Question: I've configure Spring Security in my application. I want to test I can log in my application, i've let default login url. Here is my spring config file :
'''
<beans:beans xmlns="http://www.springframework.org/schema/security"
xmlns:beans="http://www.springframework.org/schema/beans" xmlns:xsi="http://www.w3.org/2001/XMLSchema-instance"
xsi:schemaLocation="http://www.springframework.org/schema/beans
http://www.springframework.org/schema/beans/spring-beans.xsd
http://www.springframework.org/schema/security
http://www.springframework.org/schema/security/spring-security.xsd">
<global-method-security pre-post-annotations="enabled" />
<http pattern="/resources/**" security="none" />
<http auto-config="true" use-expressions="true">
<intercept-url pattern="/user/*" access="hasRole('ROLE_USER')"/>
<intercept-url pattern="/admin/*" access="hasRole('ROLE_ADMIN')"/>
</http>
<authentication-manager>
<authentication-provider user-service-ref="customUserDetailsServiceImpl"/>
</authentication-manager>
</beans:beans>
'''
Below my customerUserDetailsServiceImpl code :
'''
@Service
public class CustomUserDetailsServiceImpl implements UserDetailsService{
@Autowired
private IUserServices userServices;
@Override
public UserDetails loadUserByUsername(String email) throws UsernameNotFoundException {
User user = userServices.findUserByEmail(email);
if (user == null) {
//LOGGER.error("No user found with username: " + username);
throw new UsernameNotFoundException("No user found with username: " + email);
}
//TODO change
boolean enabled = true;
boolean accountNonExpired = true;
boolean credentialsNonExpired = true;
boolean accountNonLocked = true;
UserDetails userDetails = new org.springframework.security.core.userdetails.User(user.getEmail(),user.getPassword(),enabled,accountNonExpired, credentialsNonExpired,accountNonLocked,getAuthorities(user.getRole()));
Authentication authentication = new UsernamePasswordAuthenticationToken(userDetails, null, userDetails.getAuthorities());
SecurityContextHolder.getContext().setAuthentication(authentication);
return userDetails;
}
public Collection getAuthorities(Role role) {
// public Collection<!--? extends GrantedAuthority--> getAuthorities(Long role) {
List<GrantedAuthority> authList = getGrantedAuthorities(getRoles(role));
return authList;
}
// TODO AMELIORER
public List<String> getRoles(Role role) {
List<String> roles = new ArrayList<String>();
if (role.equals("ROLE_ADMIN")) {
roles.add("ROLE_ADMIN");
roles.add("ROLE_USER");
}
else if(role.equals("ROLE_USER")){
roles.add("ROLE_USER");
}
return roles;
}
public static List<GrantedAuthority> getGrantedAuthorities(List<String> roles) {
List<GrantedAuthority> authorities = new ArrayList<GrantedAuthority>();
for (String role : roles) {
authorities.add(new SimpleGrantedAuthority(role));
}
return authorities;
}
}
'''
I make post request on the url
In the result i have a 200 http code and after debuging i notice that on line
'''
User user = userServices.findUserByEmail(email);
'''
Of my custom user details service the email is empty. Why this ? How username and password is provide to userdetails ?

Thanks for helping
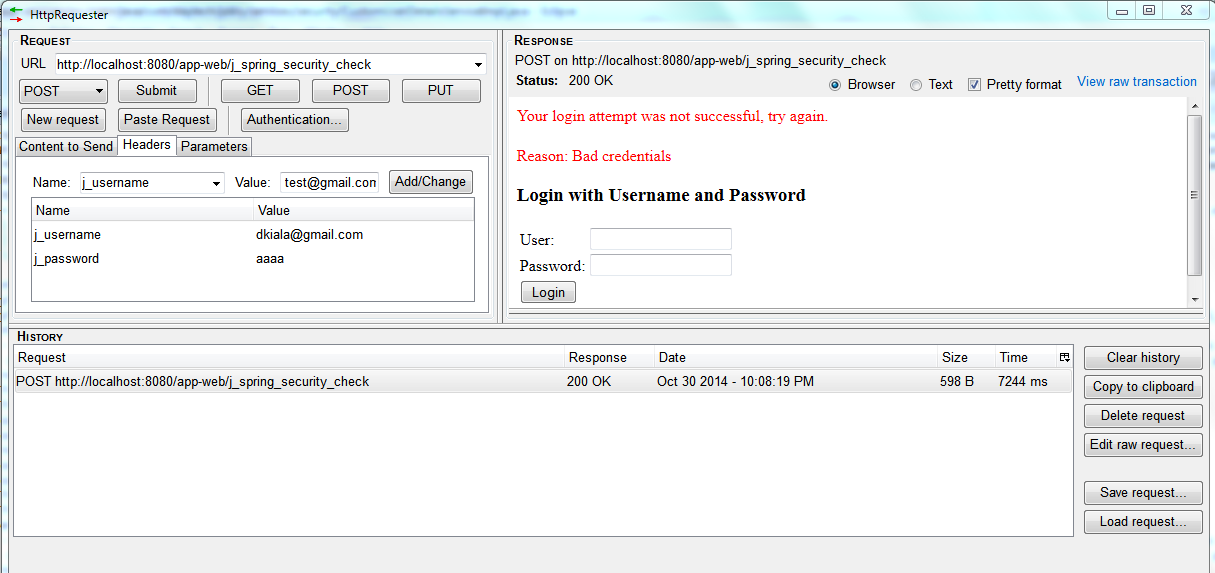
Answer: The difference between / ** and / * well explained in the class description <URL>, there are good examples, look